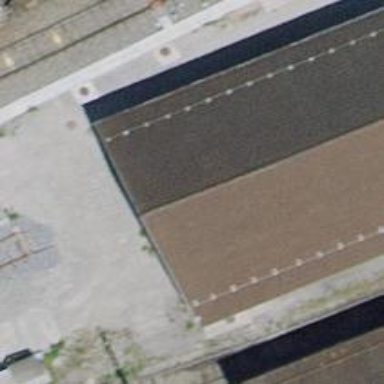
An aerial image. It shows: Railway siding for service.